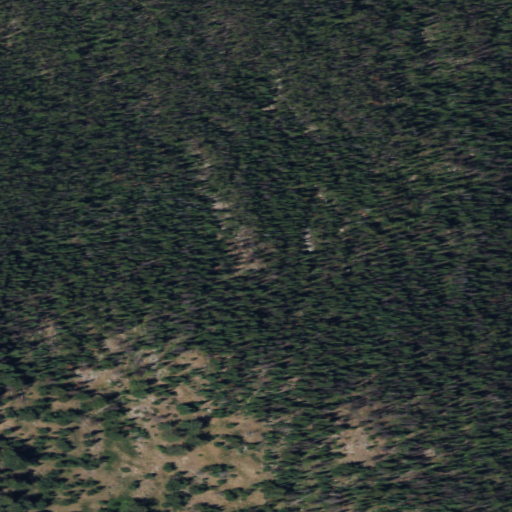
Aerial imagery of mountain in Washington named Mack Mountain containing evergreen forest and shrub